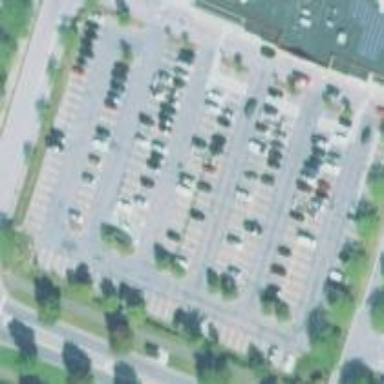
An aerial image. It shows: Parking area with surface.